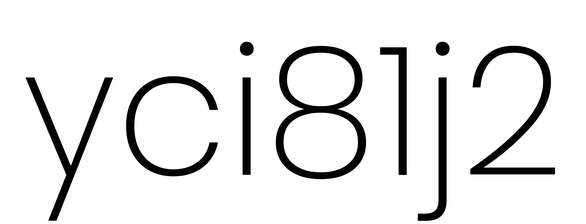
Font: Poppins-ExtraLight